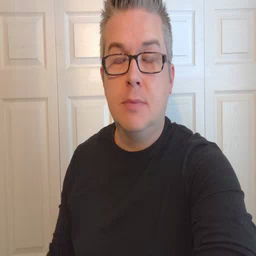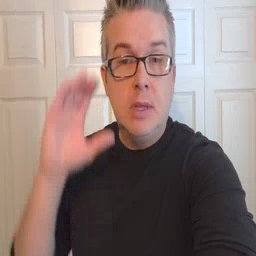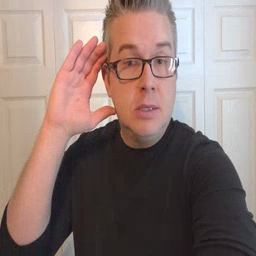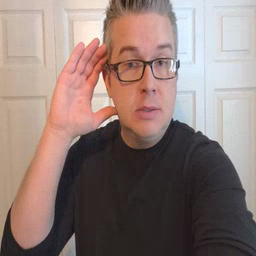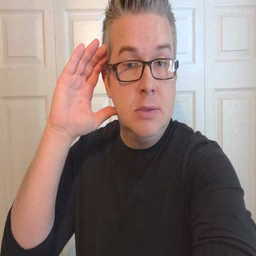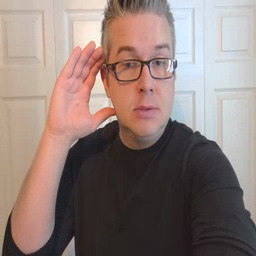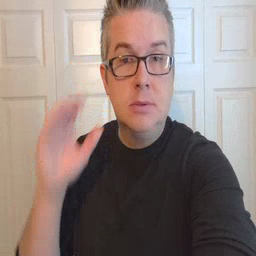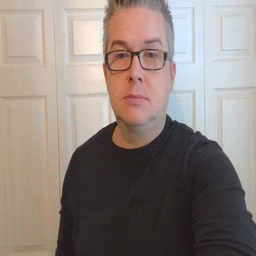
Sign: listen